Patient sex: F
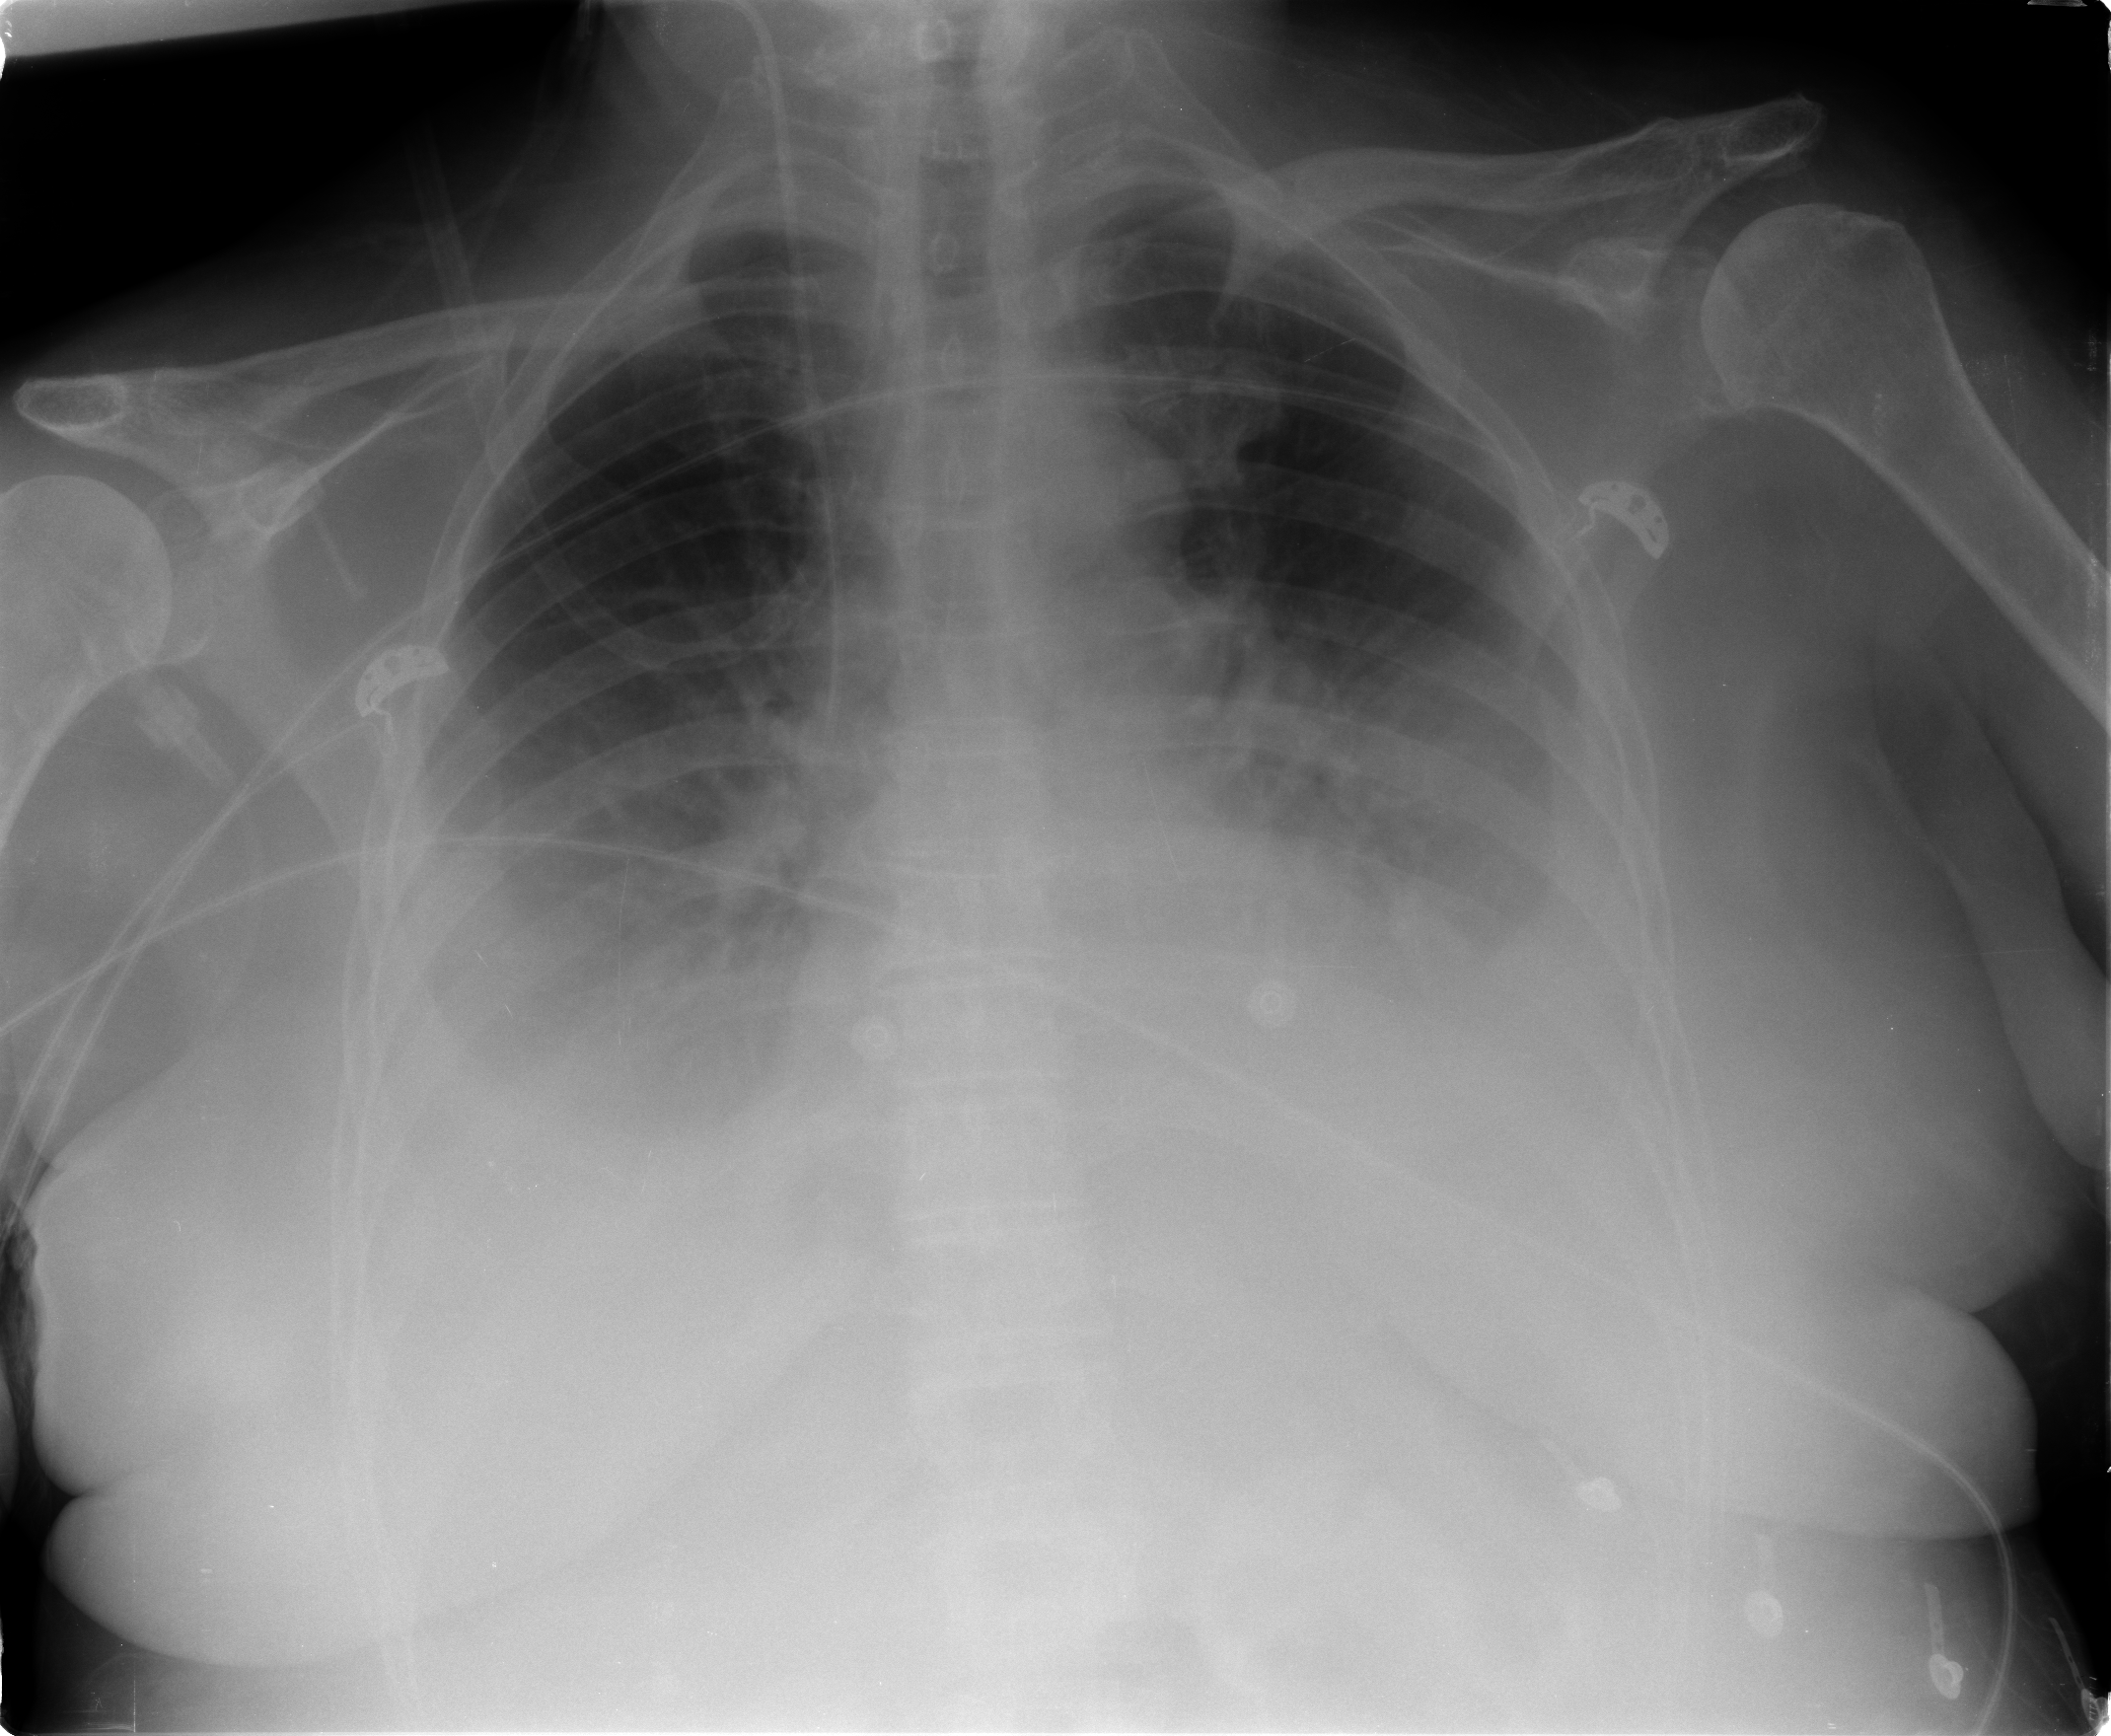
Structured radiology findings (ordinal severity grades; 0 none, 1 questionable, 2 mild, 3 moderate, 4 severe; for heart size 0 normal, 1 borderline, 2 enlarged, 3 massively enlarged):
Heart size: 0
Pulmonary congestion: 0
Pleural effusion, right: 3
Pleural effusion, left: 3
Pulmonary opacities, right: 0
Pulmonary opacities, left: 0
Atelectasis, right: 0
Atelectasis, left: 0